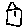
Label: house